Question: In sharepoint in order to have a field translated I have to modify one attribute which is called schemaxml.
When I read it using c# the code I get is something like this:
'''
string schemaXmlWithResourceTokens = recurrentField.SchemaXmlWithResourceTokens;
int startIndex = schemaXmlWithResourceTokens.IndexOf(""", schemaXmlWithResourceTokens.IndexOf("DisplayName="")) + 1;
int endIndex = schemaXmlWithResourceTokens.IndexOf(""", startIndex);
int substringLength = endIndex - startIndex;
string value = @"DisplayName=" + schemaXmlWithResourceTokens.Substring(startIndex, substringLength);
schemaXmlWithResourceTokens = schemaXmlWithResourceTokens.Replace(value, @"DisplayName=\$Resources:SPNLMeetings,Field_Recurrent_Name");
recurrentField.SchemaXml = schemaXmlWithResourceTokens;
recurrentField.Update();
'''
The values is not being changed.

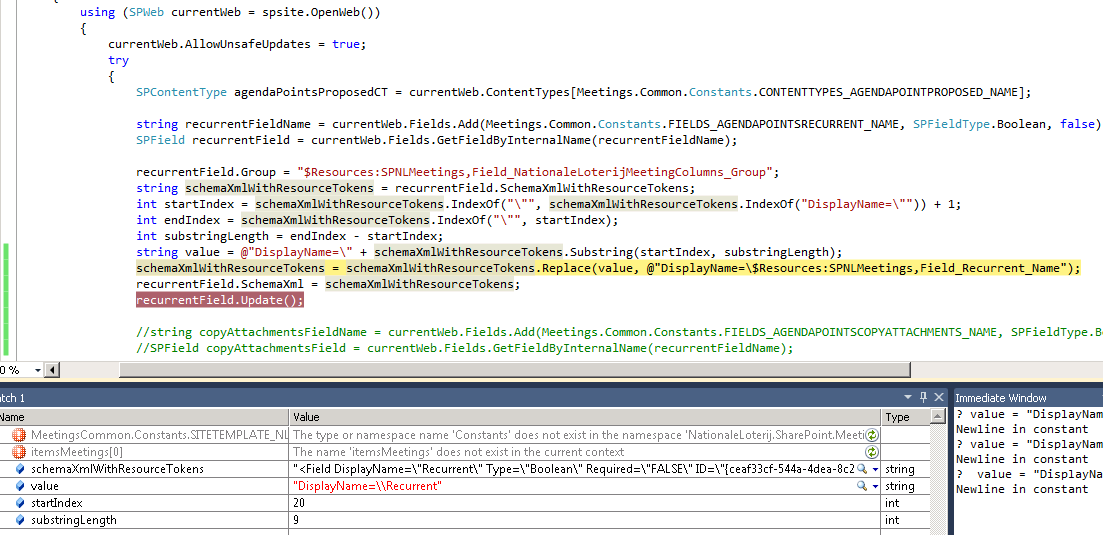
Answer: Try this:
'''
string value = "DisplayName="" + schemaXmlWithResourceTokens.Substring(startIndex, substringLength);
'''
The difference being '"DisplayName=""' instead of '@"DisplayName="'